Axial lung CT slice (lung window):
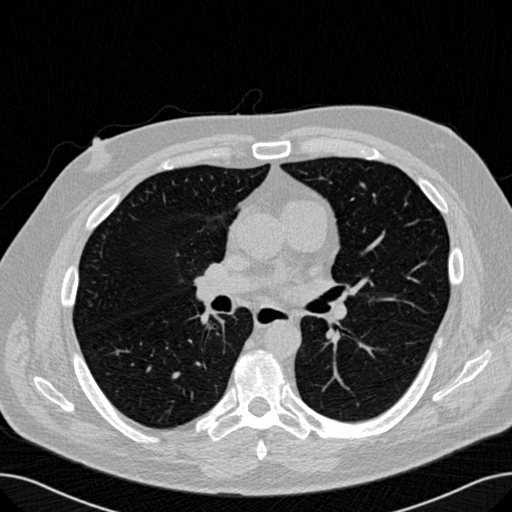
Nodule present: no